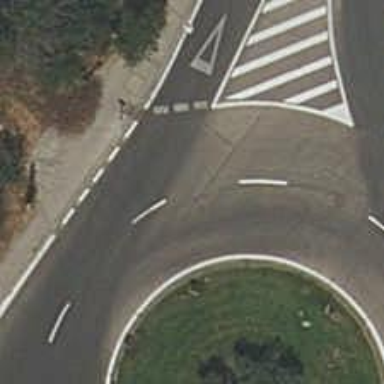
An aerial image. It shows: Tertiary road that leads to roundabout.